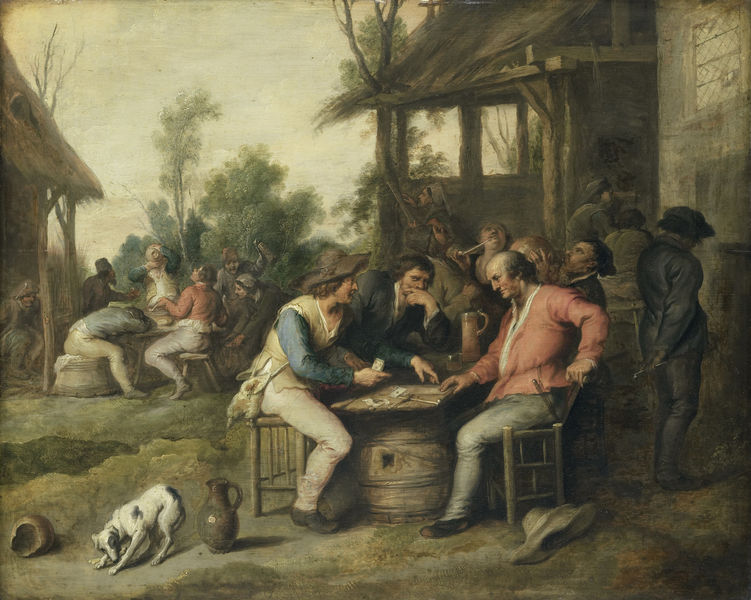
Titel: Kaartende boeren bij een herberg
Künstler: Vincent Malo
Standort: Amsterdam
Institution: Rijksmuseum
Schlagwörter: baum, himmel, bäume, grün, menschen, fenster, hut, männer, stuhl, stühle, säulen, dach, haus, hund, rot, malerei, betrunken, feier, feiern, gelage, saufen, trinken, wirtschaft, niederlande, natur, büsche, hütte, bauern, genre, kanne, krug, spieler, dorf, farbe, hütten, schemel, glücksspiel, karten, kartenspiel, spielen, pfeife, spiel, scheune, rückenfigur, fass, genreszene, stall, weinfass, bembel, wirtshaus, zecher, alltagsszene, skat, spielkarten, wetten, butzenfenster, wette, kartenspieler